Question:
Is there away to display just the Yahoo weather icon above on a webpage? I'm using geektool on my Mac and it can be displayed on my desktop but I'm wondering if it is possible to just have that icon in a webapge??? ANy ideas :)
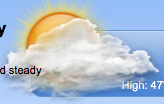
Answer: I had anothet good look around and finaly found what I was looking for, this was exactly what I needed;
<URL>
The website is spanish but figured most of it out wiht google translator ;)